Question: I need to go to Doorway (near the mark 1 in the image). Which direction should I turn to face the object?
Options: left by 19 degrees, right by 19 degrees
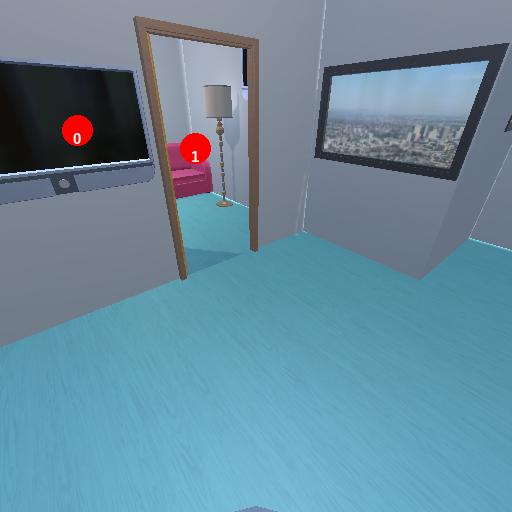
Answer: left by 19 degrees